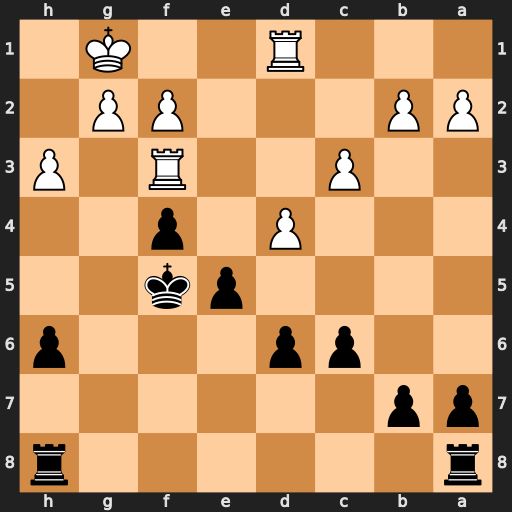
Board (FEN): r6r/pp6/2pp3p/4pk2/3P1p2/2P2R1P/PP3PP1/3R2K1
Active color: b
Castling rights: -
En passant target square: -
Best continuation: e4 g4+ Kg5